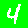
Digit: 4